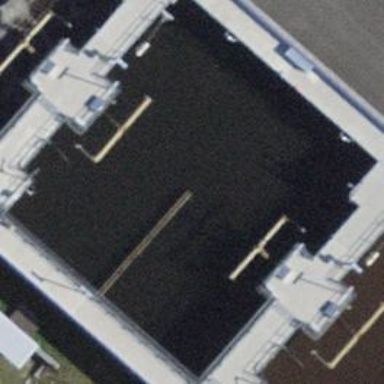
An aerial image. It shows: Image of wastewater.